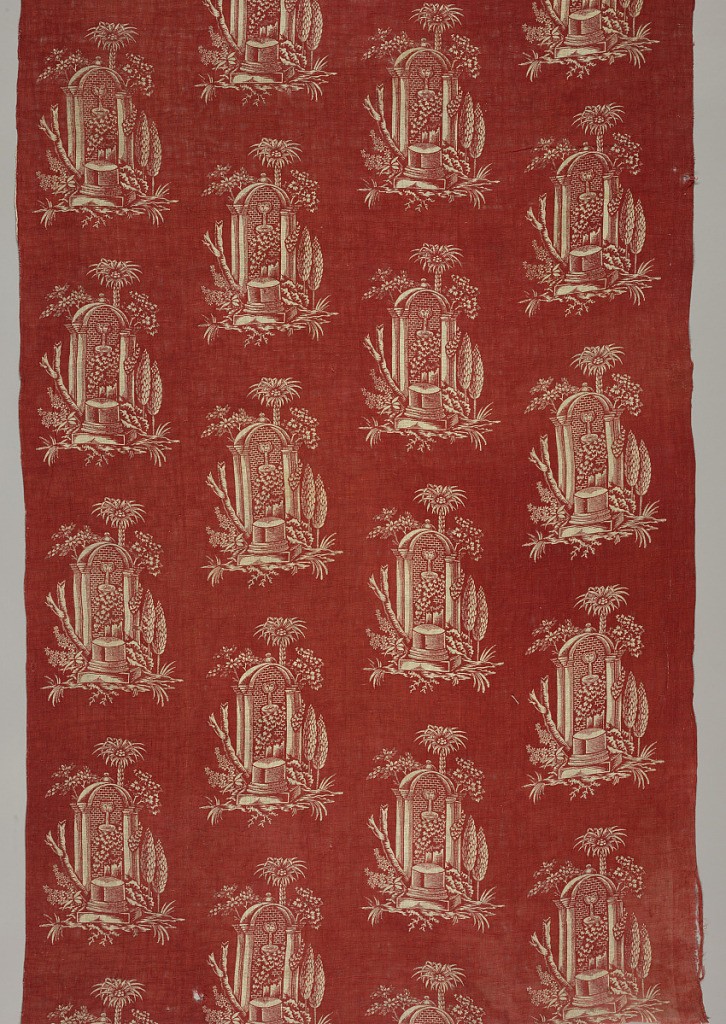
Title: Textile
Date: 1795–1810
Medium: cotton Technique: block printed on plain weave
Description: Design of a well in offset repeat. Reserved white on red.